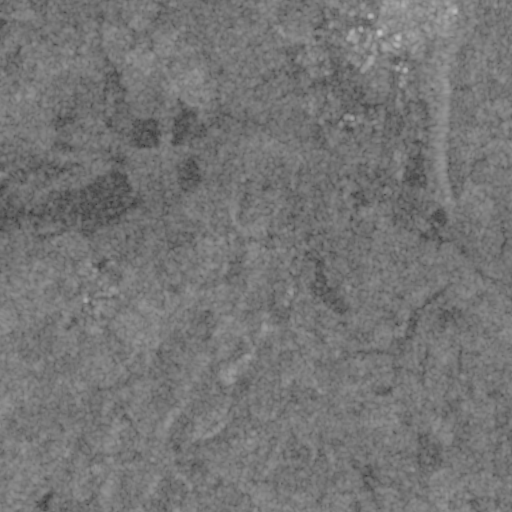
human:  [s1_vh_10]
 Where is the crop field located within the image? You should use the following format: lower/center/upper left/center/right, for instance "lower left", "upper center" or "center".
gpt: The crop field is located in the lower right of the image.
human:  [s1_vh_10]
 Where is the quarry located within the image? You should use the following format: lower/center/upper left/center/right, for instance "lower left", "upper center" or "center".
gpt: There is no quarry in the image.

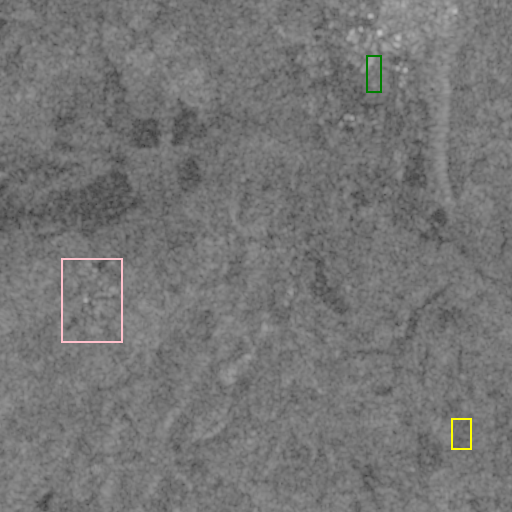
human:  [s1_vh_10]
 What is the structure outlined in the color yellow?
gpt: The structure outlined in yellow is a crop field.
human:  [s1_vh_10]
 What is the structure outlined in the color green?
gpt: The structure outlined in green is a park.
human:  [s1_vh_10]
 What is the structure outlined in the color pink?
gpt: The structure outlined in pink is a quarry.
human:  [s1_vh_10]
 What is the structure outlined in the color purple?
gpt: There is no purple outline.